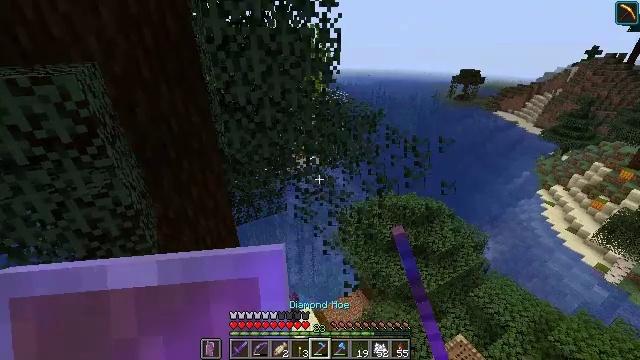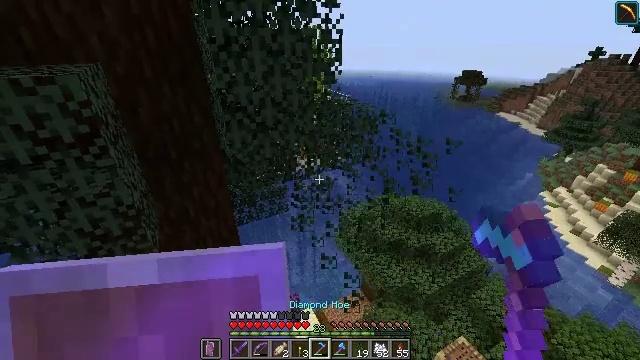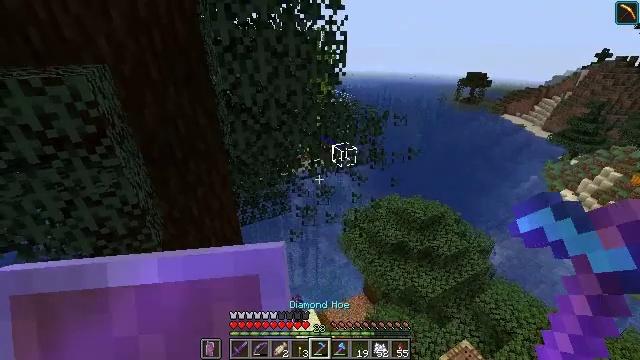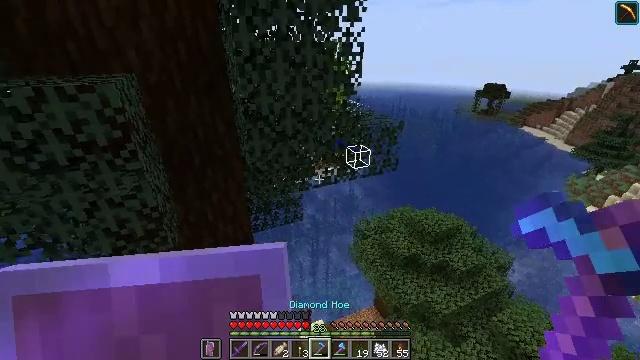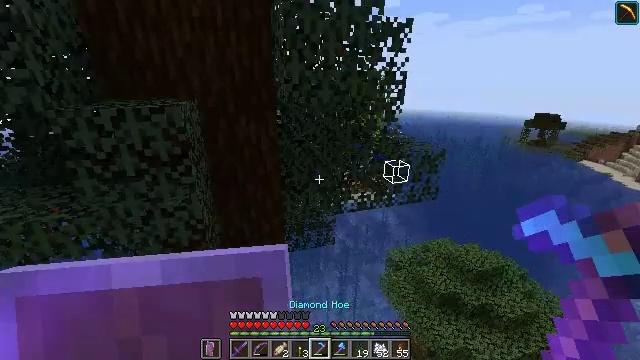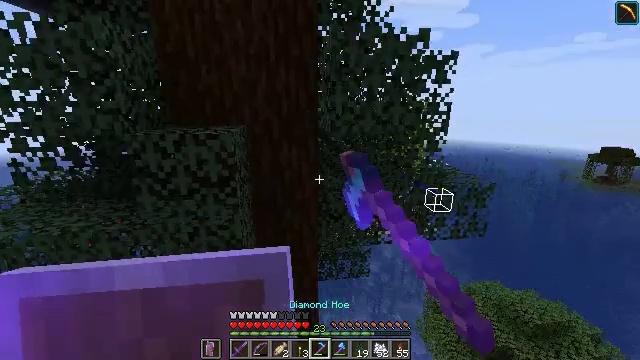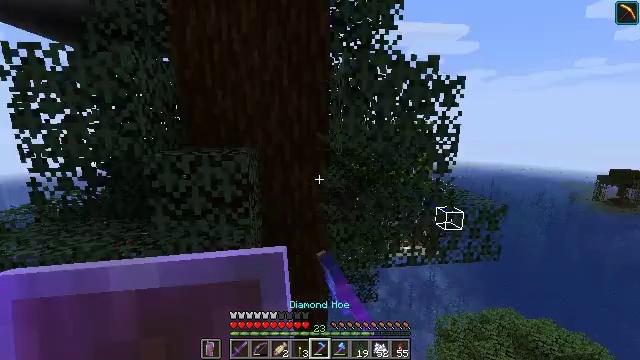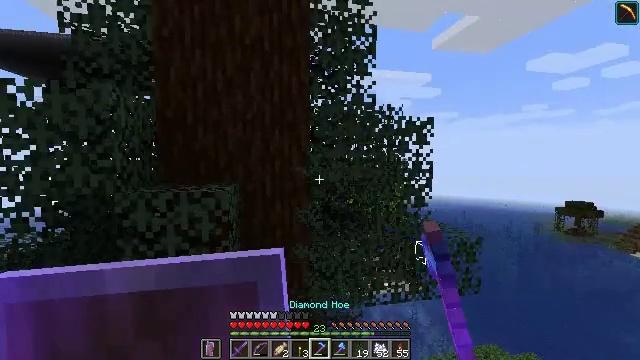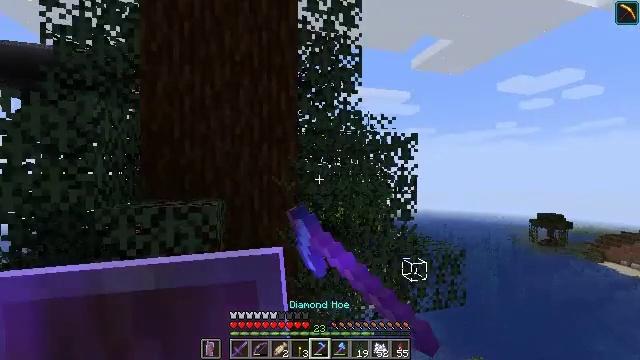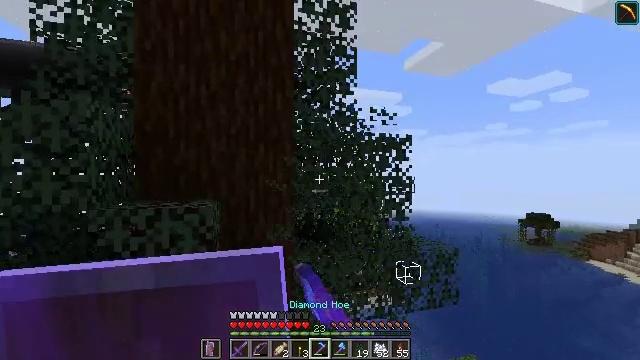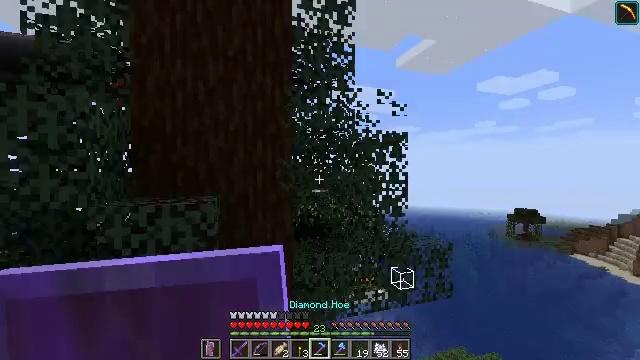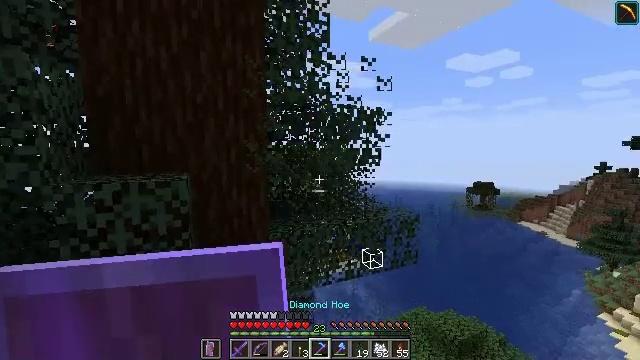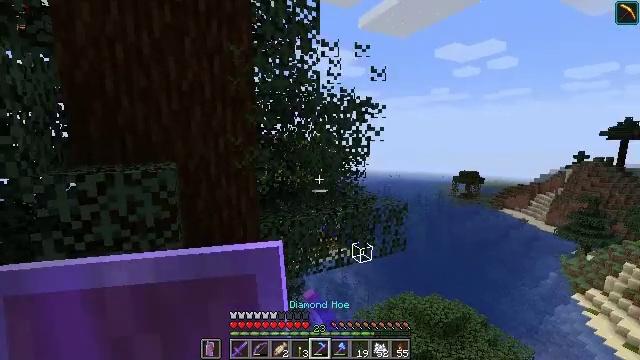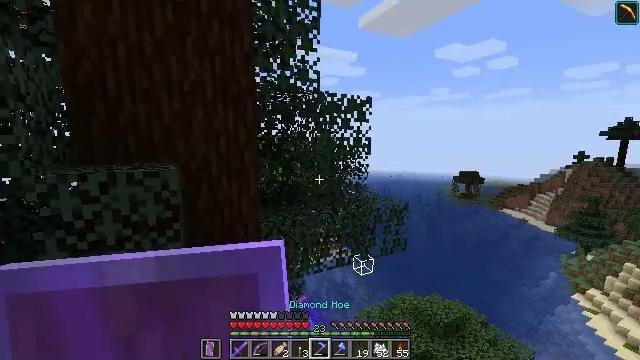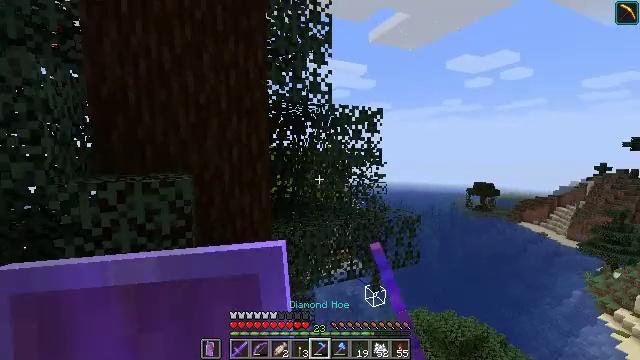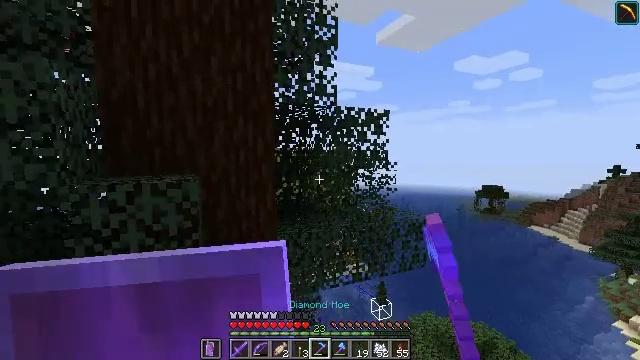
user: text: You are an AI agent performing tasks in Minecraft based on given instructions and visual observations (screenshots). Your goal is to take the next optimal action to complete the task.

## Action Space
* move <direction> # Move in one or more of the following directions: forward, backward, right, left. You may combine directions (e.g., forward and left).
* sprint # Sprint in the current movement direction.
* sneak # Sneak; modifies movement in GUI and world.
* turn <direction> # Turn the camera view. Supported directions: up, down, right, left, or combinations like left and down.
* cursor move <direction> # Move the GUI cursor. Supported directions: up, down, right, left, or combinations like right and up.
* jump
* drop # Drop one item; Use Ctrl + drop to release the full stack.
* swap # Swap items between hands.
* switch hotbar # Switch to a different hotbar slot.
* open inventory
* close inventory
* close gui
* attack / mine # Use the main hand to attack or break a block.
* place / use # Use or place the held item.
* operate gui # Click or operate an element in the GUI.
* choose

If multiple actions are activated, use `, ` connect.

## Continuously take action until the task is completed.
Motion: motion action
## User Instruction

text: Collect spruce leaves for landscaping.
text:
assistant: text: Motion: sneak, attack / mine
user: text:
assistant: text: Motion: move left, sneak, attack / mine
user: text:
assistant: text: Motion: move left, sneak, turn left and up, attack / mine
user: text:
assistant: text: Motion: move left, sneak, turn left and up, attack / mine
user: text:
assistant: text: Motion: move left, sneak, turn left and up, attack / mine
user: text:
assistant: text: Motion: move left, sneak, turn left and up, attack / mine
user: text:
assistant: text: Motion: move left, sneak, turn right and up, attack / mine
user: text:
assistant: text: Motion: move left, sneak, turn right and up, attack / mine
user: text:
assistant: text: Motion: move left, sneak, turn right, attack / mine
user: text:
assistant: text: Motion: move left, sneak, turn right, attack / mine
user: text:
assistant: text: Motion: sneak, turn right and down, attack / mine
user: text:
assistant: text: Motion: sneak, turn right and down, attack / mine
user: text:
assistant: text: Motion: sneak, attack / mine
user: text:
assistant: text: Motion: move forward, sneak, turn left and up, attack / mine
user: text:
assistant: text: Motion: move forward, sneak, turn left, attack / mine
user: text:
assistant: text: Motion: sneak, attack / mine